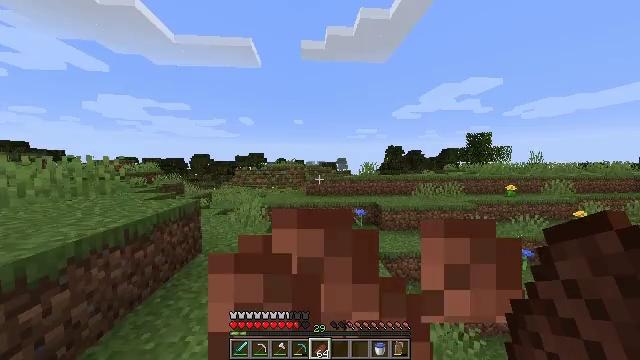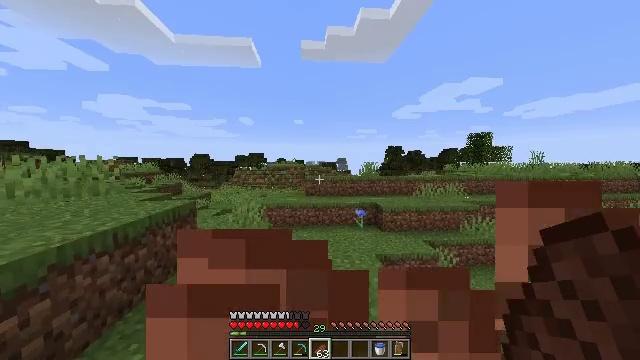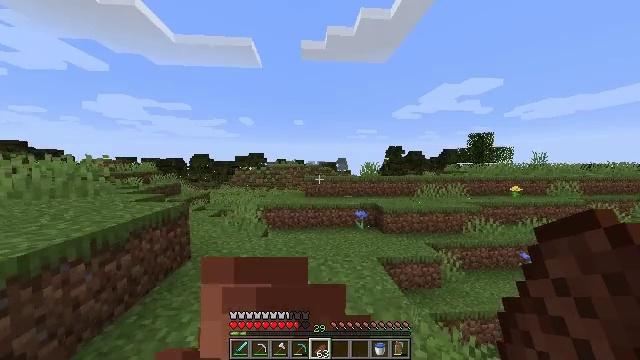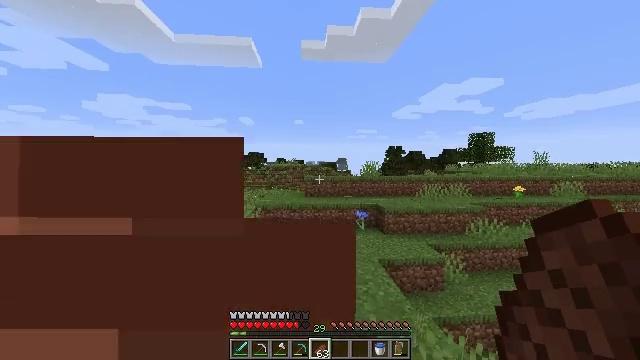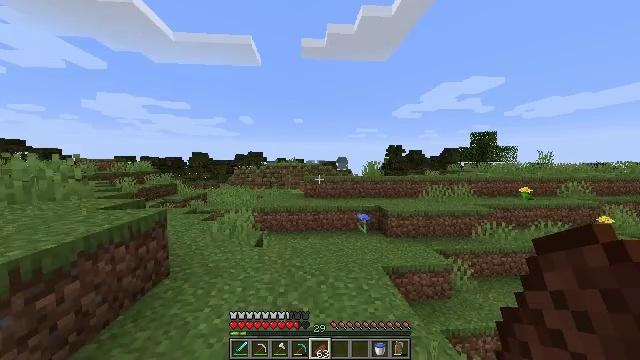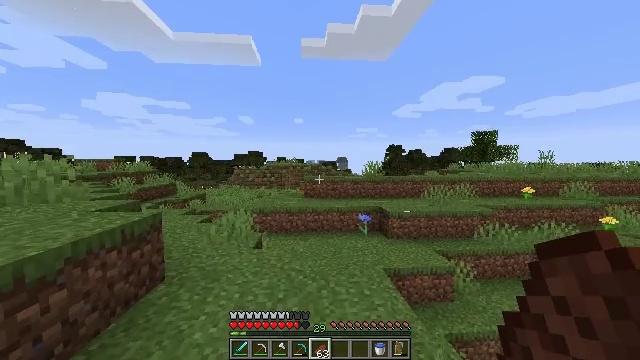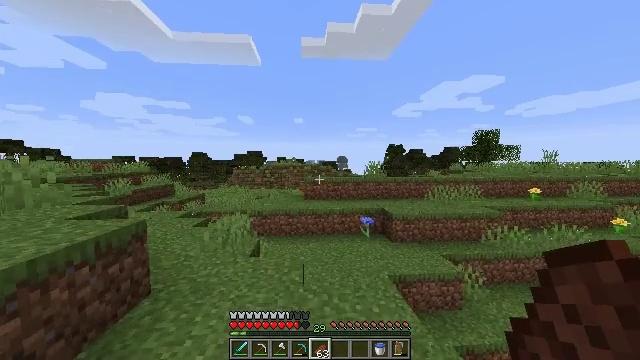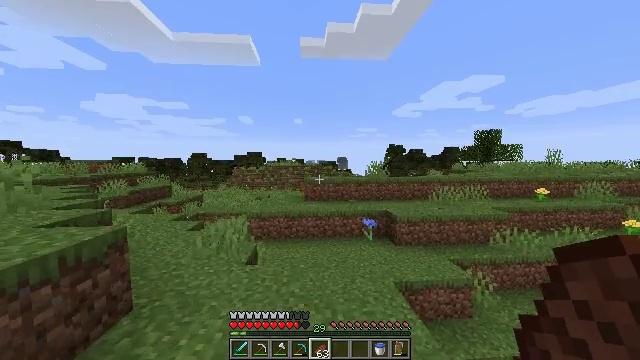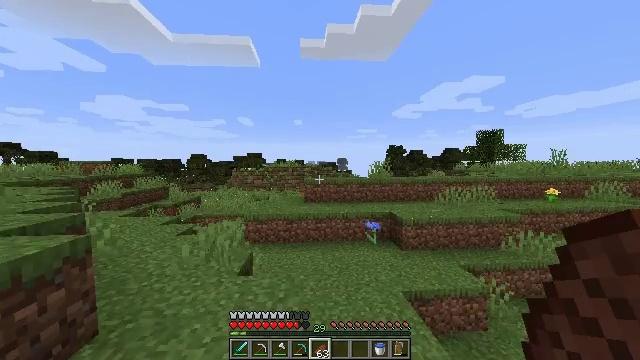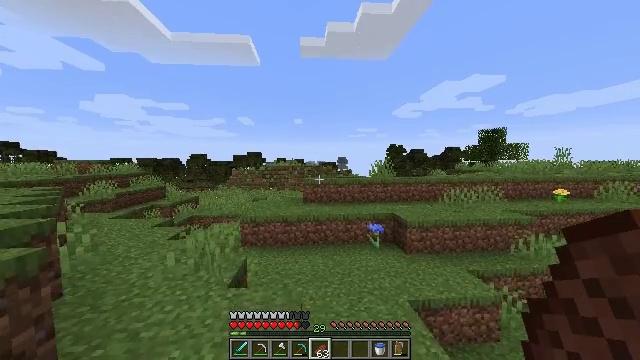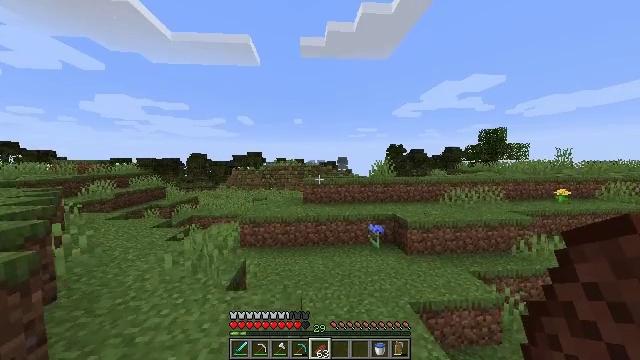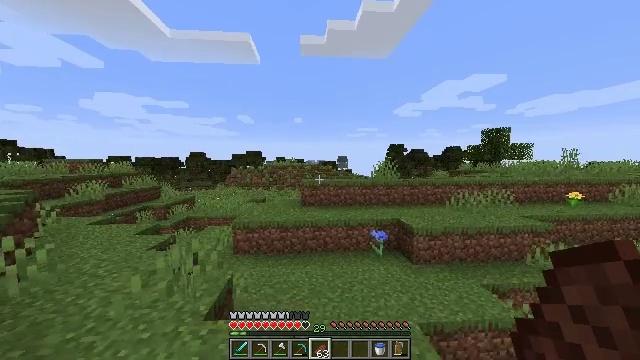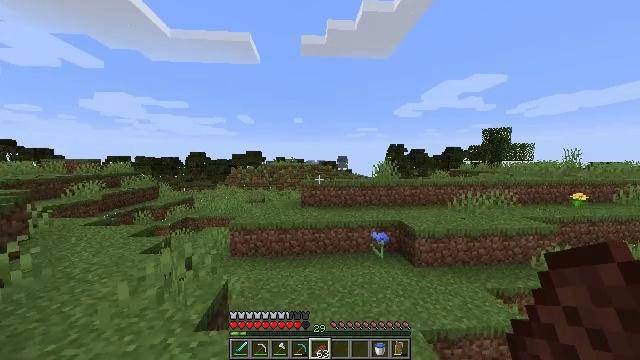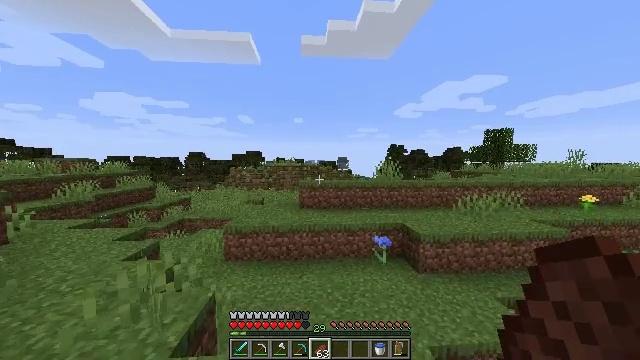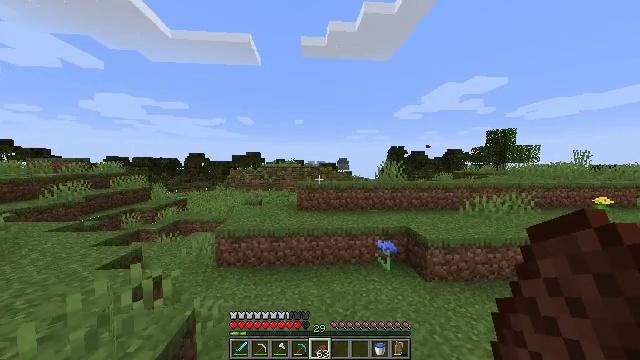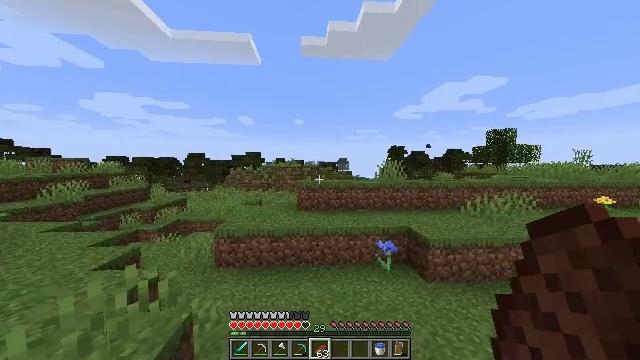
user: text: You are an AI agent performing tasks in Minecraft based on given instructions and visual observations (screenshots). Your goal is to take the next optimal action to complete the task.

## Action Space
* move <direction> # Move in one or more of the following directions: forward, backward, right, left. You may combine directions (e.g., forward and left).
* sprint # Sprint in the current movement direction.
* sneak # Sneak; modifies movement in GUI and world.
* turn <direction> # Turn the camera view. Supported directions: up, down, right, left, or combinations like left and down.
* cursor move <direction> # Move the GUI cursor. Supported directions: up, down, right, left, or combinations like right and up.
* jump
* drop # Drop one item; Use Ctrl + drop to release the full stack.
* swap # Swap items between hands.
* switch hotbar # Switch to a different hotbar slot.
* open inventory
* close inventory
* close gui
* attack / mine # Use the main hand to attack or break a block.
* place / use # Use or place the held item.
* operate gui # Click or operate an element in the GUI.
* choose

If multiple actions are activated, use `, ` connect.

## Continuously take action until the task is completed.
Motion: motion action
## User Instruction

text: Break the sugar cane.
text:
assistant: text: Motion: move forward, sprint, use / place
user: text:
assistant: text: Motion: move forward, sprint
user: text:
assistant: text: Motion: move forward, sprint
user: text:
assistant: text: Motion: move forward, sprint
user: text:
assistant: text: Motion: move forward, sprint
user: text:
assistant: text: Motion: move forward, sprint
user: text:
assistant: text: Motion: move forward, sprint
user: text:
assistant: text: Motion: move forward, sprint
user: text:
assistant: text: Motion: move forward, sprint
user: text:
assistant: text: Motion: move forward, sprint
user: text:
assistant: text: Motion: move forward, sprint
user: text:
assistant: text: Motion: move forward, sprint
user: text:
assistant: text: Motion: move forward, sprint
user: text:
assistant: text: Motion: move forward, sprint
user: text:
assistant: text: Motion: move forward, sprint
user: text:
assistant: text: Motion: move forward, sprint
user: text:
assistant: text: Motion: move forward, sprint
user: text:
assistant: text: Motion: move forward, sprint
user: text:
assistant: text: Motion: move forward, sprint
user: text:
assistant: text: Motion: move forward, sprint
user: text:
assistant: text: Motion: move forward, sprint
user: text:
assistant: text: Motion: move forward, sprint
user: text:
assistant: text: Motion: move forward, sprint
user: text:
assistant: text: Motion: move forward, sprint
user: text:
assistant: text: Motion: move forward, sprint
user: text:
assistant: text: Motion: move forward and move left, sprint
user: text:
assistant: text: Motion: move forward and move left, sprint
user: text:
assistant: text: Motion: move forward and move left, sprint
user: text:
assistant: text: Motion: move forward and move left, sprint
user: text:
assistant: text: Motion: move forward and move left, sprint